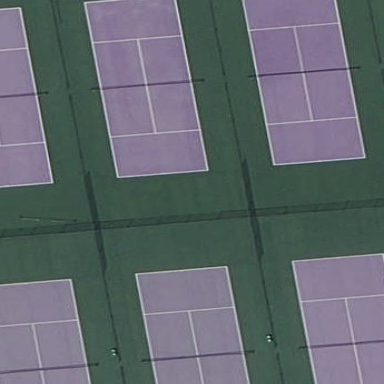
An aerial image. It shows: Tennis court on the leisure land pitch.